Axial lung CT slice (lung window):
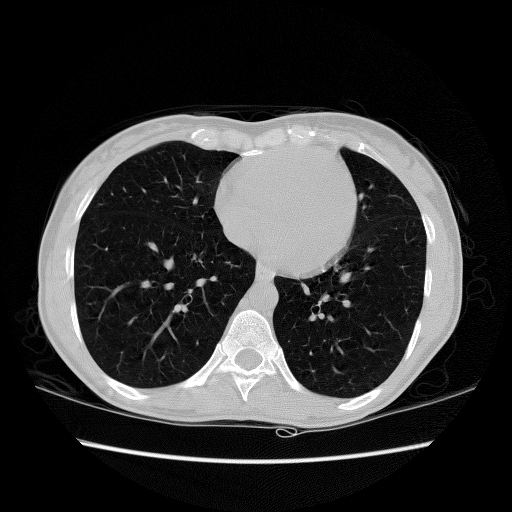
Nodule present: no